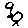
Label: bird